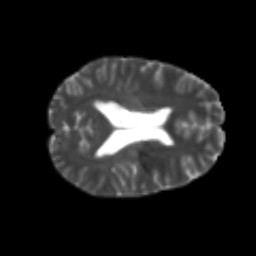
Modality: T2w
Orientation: axial
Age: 20
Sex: female
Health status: healthy
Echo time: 0.074 s